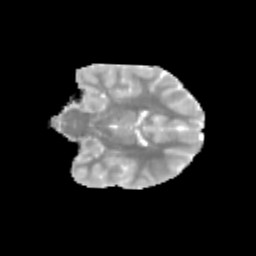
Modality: MD
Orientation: coronal
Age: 12
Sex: female
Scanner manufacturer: siemens
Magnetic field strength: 3 T
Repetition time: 3.8 s
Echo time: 0.07 s